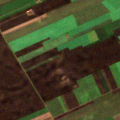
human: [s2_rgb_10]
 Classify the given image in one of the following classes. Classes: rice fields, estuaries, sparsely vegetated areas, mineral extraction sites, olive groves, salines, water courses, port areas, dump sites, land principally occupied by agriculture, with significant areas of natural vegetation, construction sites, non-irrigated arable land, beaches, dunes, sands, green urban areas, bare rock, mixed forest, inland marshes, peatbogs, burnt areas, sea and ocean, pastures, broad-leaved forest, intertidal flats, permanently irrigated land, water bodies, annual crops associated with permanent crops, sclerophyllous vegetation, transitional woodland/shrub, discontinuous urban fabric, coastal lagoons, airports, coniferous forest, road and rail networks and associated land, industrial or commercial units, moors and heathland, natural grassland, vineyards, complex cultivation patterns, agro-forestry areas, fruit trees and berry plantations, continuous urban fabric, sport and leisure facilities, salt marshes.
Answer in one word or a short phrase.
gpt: non-irrigated arable land, complex cultivation patterns